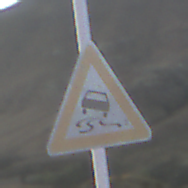
Verkehrszeichen: SchleuderOderRutschgefahr
Umgebung: Outdoor, Nature
Tageszeit: SunriseSunset
Wetter: Clear
Licht: Natural
Jahreszeit: NotSpecified
Kontrast: HighContrast